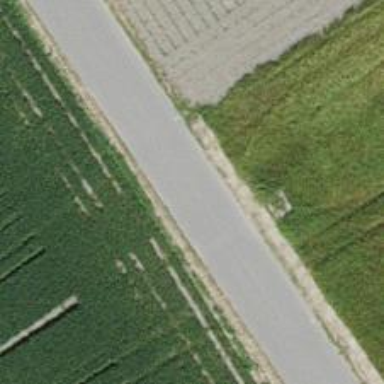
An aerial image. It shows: Unclassified road.